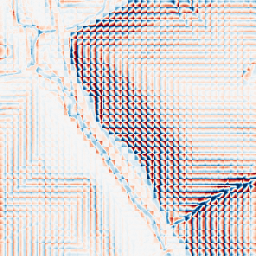
Category: wavelet
Decomposition family: wavelet_dwt
Decomposition parameters: wavelet: haar
level: 3
Upsampling method: bicubic
Upsampling parameters: scale: 4
Upsampling scale: 4